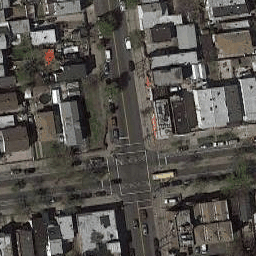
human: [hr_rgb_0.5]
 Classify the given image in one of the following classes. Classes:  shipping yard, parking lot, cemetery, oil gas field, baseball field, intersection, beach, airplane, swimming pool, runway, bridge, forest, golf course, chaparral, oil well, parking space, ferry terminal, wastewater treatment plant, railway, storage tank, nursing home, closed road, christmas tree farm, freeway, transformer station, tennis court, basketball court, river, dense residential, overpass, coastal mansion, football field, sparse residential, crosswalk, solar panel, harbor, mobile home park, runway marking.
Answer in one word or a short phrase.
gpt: intersection